Interaction volume radius: 5 \u00c5
Interaction volume height: 20 \u00c5
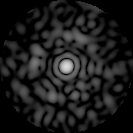
Disorder parameter: 0.8066